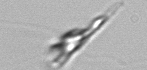
Label: Chrysochromulina_lanceolata